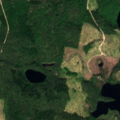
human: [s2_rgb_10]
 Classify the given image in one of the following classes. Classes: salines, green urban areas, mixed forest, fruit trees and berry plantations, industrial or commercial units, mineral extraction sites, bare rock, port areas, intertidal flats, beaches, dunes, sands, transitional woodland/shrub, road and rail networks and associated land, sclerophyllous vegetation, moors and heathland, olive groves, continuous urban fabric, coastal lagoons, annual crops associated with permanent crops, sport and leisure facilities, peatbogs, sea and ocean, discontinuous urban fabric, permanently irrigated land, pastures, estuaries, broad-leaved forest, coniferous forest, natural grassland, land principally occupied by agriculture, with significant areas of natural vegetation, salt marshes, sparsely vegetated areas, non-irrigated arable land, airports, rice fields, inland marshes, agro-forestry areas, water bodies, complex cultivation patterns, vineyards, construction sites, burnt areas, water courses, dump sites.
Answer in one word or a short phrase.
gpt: non-irrigated arable land, coniferous forest, mixed forest, transitional woodland/shrub, water bodies